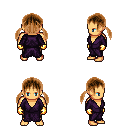
a pixel art fantasy rpg character, male body template, human, tanned skin, purple robe, gold greaves, brown twin-tailed hairstyle, gold gloves, four views (front, back, left, right), 2x2 character sprite sheet, small pixel art, hard edges, no anti-aliasing